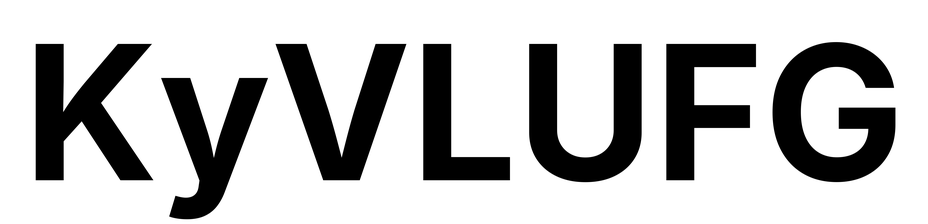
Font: Inter_Bold